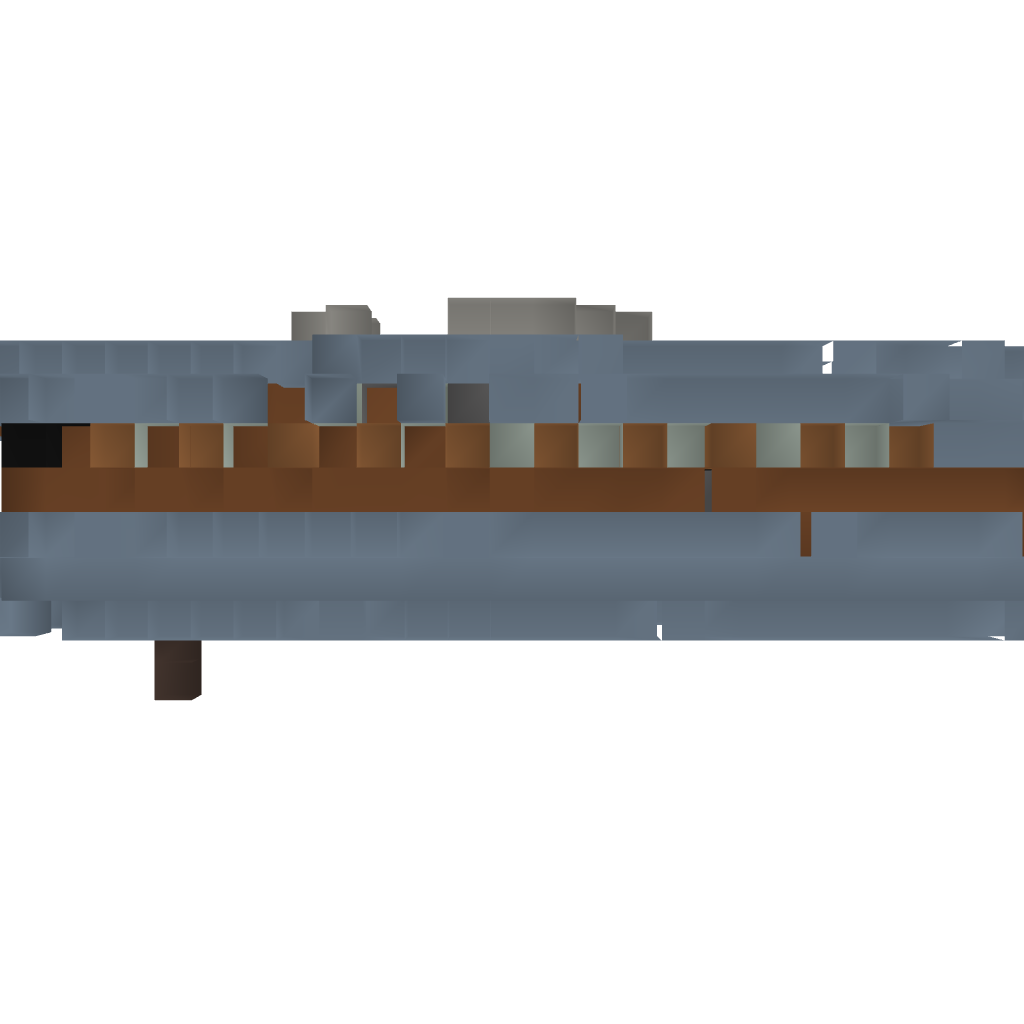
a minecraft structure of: Airship Frigate Class S Type A